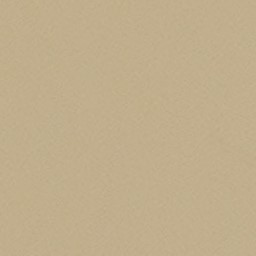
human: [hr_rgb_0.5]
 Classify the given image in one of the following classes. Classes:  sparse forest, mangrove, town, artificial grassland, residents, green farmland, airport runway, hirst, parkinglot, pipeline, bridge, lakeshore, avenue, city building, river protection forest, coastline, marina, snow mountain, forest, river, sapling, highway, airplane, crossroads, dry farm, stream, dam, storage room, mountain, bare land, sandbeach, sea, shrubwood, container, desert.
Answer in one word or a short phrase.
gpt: desert